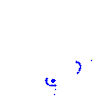
Particle: proton